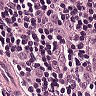
Metastatic tissue present: yes